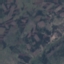
Land use / land cover: HerbaceousVegetation